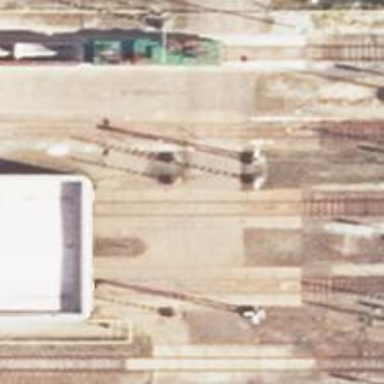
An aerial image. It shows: Railway level crossing.